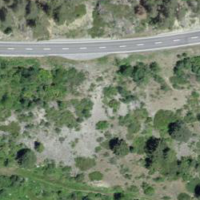
EUNIS habitat code: 45
Species observed at this site:
Dactylorhiza majalis